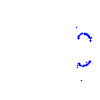
Particle: proton